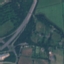
Land use / land cover: Highway